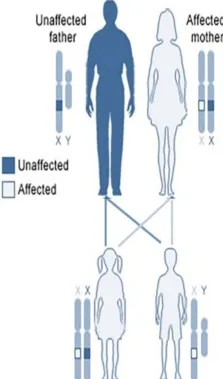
The results of the next generation sequencing of the NF1 gene is shown in (A), a is gene sequence of patient (heterozygosis); b is the patient's mother's gene sequence (heterozygosis); c is patient's sister's gene sequence (heterozygosis).
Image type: radiology (ct)